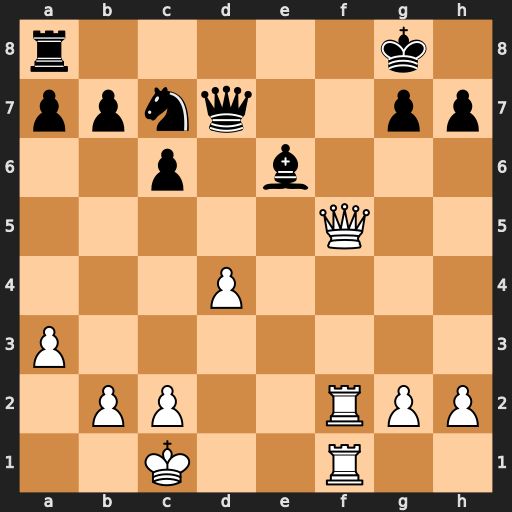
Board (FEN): r5k1/ppnq2pp/2p1b3/5Q2/3P4/P7/1PP2RPP/2K2R2
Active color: w
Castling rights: -
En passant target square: -
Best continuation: Qf8+ Rxf8 Rxf8#